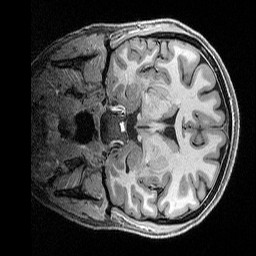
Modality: T1w
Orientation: coronal
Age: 30
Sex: female
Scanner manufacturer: siemens
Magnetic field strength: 3 T
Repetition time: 2.5 s
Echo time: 0.00296 s